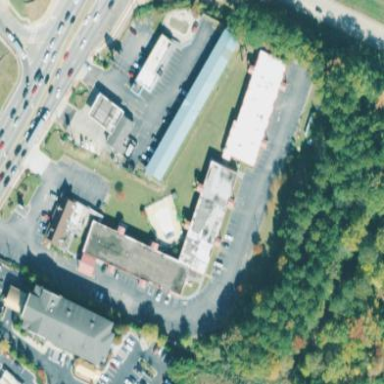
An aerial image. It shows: Building that is motel.